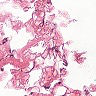
Metastatic tissue present: no